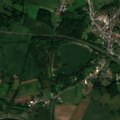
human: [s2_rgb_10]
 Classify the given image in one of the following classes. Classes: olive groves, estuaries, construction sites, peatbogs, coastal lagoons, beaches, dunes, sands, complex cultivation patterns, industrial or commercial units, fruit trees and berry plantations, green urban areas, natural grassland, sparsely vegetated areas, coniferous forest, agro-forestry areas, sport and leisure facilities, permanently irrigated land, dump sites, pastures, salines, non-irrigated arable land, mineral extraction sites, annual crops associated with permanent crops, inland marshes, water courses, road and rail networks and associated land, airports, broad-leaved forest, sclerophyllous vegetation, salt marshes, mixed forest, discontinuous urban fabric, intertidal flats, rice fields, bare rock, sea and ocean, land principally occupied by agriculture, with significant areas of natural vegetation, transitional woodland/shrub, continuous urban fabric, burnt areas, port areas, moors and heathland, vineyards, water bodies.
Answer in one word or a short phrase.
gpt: discontinuous urban fabric, road and rail networks and associated land, non-irrigated arable land, complex cultivation patterns, land principally occupied by agriculture, with significant areas of natural vegetation, inland marshes